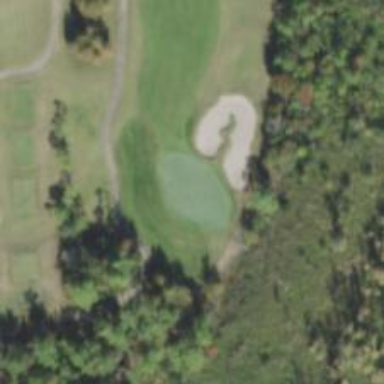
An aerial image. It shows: Golf hole.